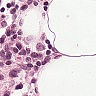
Metastatic tissue present: no